Question: I have some problems on my woocommerce website. As you see on screenshot, the order data part is missing.
I disabled plugins which can make this happen. But nothing changes at all.
Screenshot:

-
Thanks.
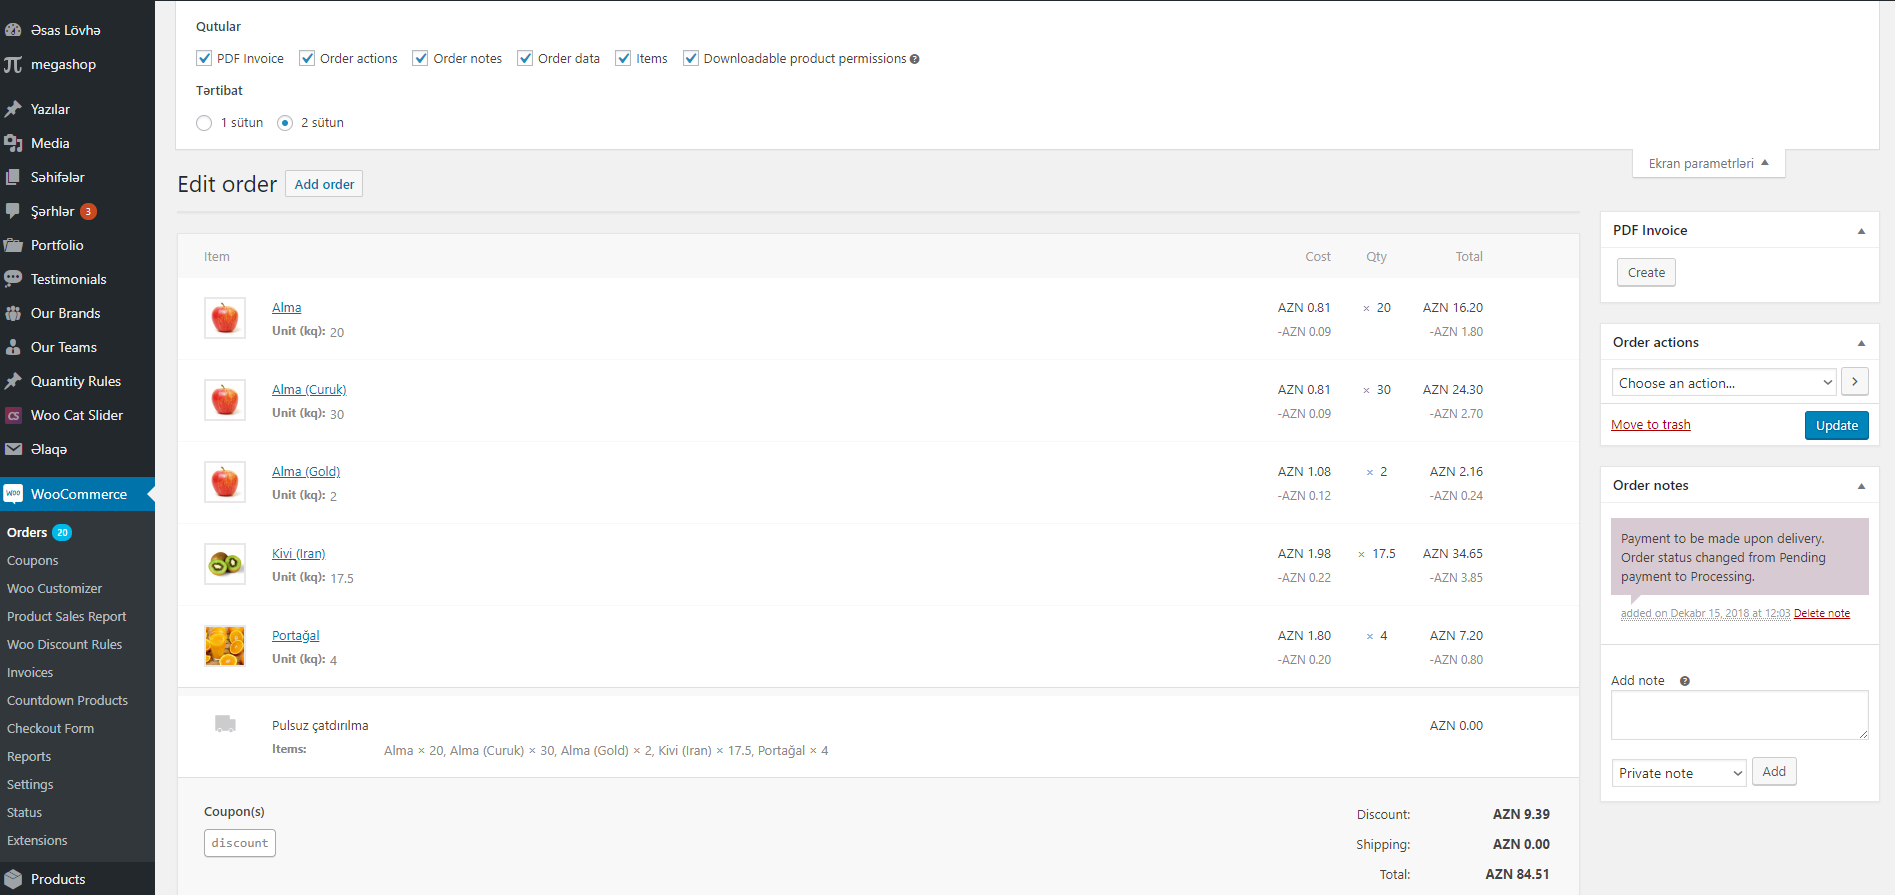
Answer: '''
div.panel#order_data {
display:block;
}
'''
Adding this to admin_css.css file solved the problem.